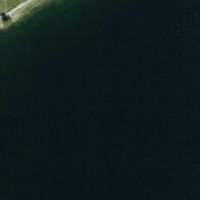
EUNIS habitat code: 14
Species observed at this site:
Parnassia palustris
Arion ater